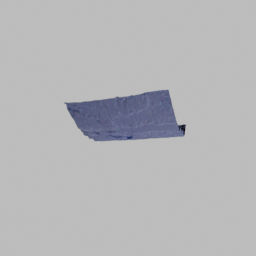
Label: architecture